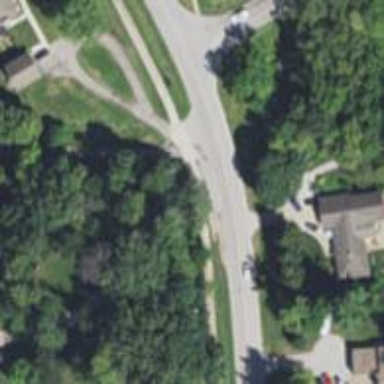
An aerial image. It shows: Crossing on the road.